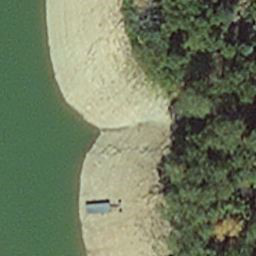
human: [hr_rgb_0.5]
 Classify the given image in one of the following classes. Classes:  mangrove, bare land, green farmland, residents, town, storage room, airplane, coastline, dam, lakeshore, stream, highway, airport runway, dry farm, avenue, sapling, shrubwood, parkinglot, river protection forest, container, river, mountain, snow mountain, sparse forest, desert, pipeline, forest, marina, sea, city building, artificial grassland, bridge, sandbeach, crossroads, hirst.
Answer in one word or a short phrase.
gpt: hirst